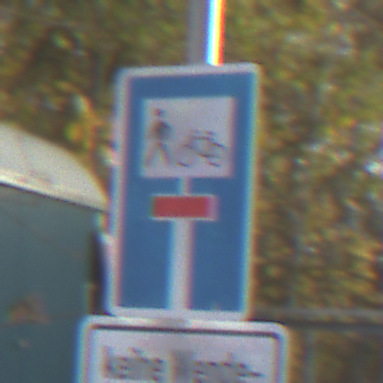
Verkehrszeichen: SackgasseRadverkehrFussgaengerDurchlaessig
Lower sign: HinweisGeaenderteVorfahrtVerkehrsfuehrungVerkehrsregelung3
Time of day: MorningAfternoon
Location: Outdoor (Urban)
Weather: PartlyCloudy
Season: NotSpecified
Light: Natural